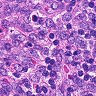
Metastatic tissue present: no